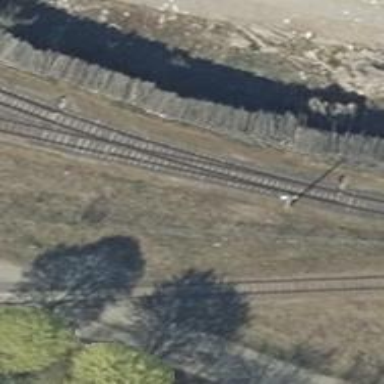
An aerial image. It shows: Railway switch.